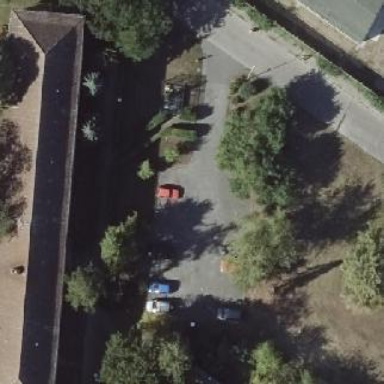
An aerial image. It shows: Parking area with surface.